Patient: sex M, age 75
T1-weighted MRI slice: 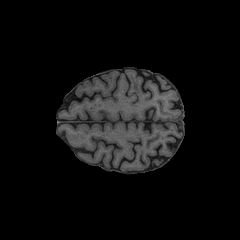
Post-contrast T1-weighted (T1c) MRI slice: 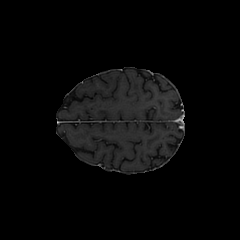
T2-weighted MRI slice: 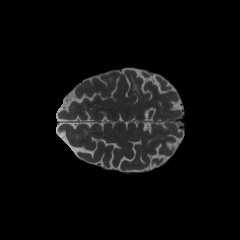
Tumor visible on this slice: yes
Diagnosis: Glioblastoma, IDH-wildtype
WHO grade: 4